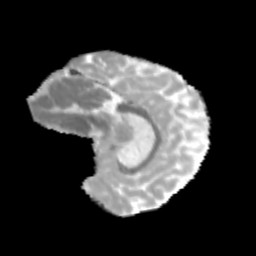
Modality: MD
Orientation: sagittal
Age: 11
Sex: female
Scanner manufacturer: siemens
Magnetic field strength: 3 T
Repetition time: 3.8 s
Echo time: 0.07 s